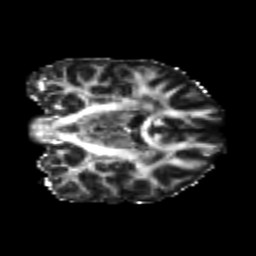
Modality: FA
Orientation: coronal
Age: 23
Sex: male
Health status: healthy
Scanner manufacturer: philips
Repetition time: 7.388 s
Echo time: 0.08599 s